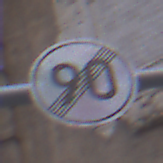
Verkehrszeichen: EndeGeschwindigkeit90
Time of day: SunriseSunset
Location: Outdoor (Urban)
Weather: PartlyCloudy
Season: NotSpecified
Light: Natural